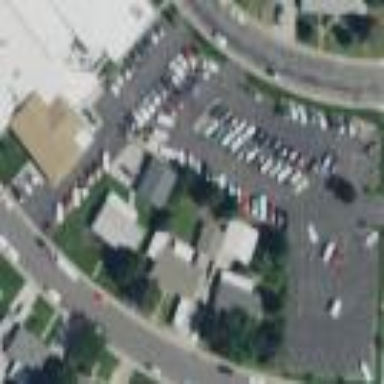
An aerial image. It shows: Parking area.